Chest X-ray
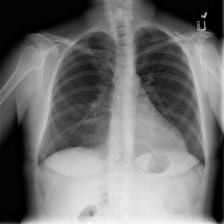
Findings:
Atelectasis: negative
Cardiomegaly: negative
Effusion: negative
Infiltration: negative
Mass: negative
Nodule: negative
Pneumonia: negative
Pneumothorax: negative
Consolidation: negative
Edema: negative
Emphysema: negative
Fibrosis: negative
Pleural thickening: negative
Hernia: negative